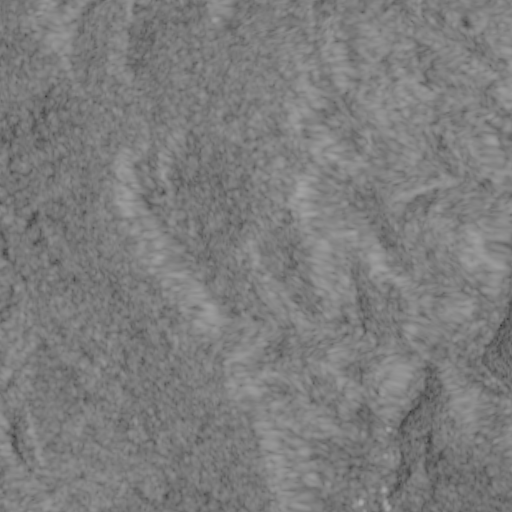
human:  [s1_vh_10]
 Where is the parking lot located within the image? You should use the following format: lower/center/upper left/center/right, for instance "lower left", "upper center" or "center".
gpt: The parking lot is located in the lower right of the image.
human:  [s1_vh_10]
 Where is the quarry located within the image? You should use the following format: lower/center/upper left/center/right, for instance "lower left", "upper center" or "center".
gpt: The quarry is located in the lower right of the image.
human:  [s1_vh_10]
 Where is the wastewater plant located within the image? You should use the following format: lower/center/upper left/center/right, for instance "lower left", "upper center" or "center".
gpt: The wastewater plant is located in the lower right of the image.
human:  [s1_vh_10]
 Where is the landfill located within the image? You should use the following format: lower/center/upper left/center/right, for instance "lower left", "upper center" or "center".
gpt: There is no landfill in the image.

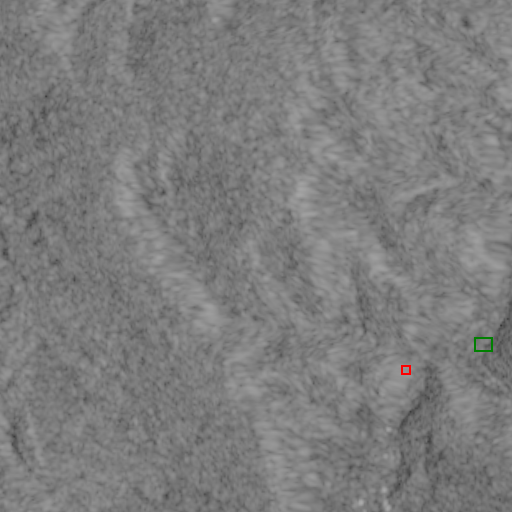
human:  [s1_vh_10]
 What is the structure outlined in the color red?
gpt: The structure outlined in red is a quarry.
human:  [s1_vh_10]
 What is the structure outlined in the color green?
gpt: The structure outlined in green is a wastewater plant.
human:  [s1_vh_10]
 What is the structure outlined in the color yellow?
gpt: There is no yellow outline.